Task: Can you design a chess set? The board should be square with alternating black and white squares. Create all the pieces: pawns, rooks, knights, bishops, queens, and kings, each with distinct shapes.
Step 3180:
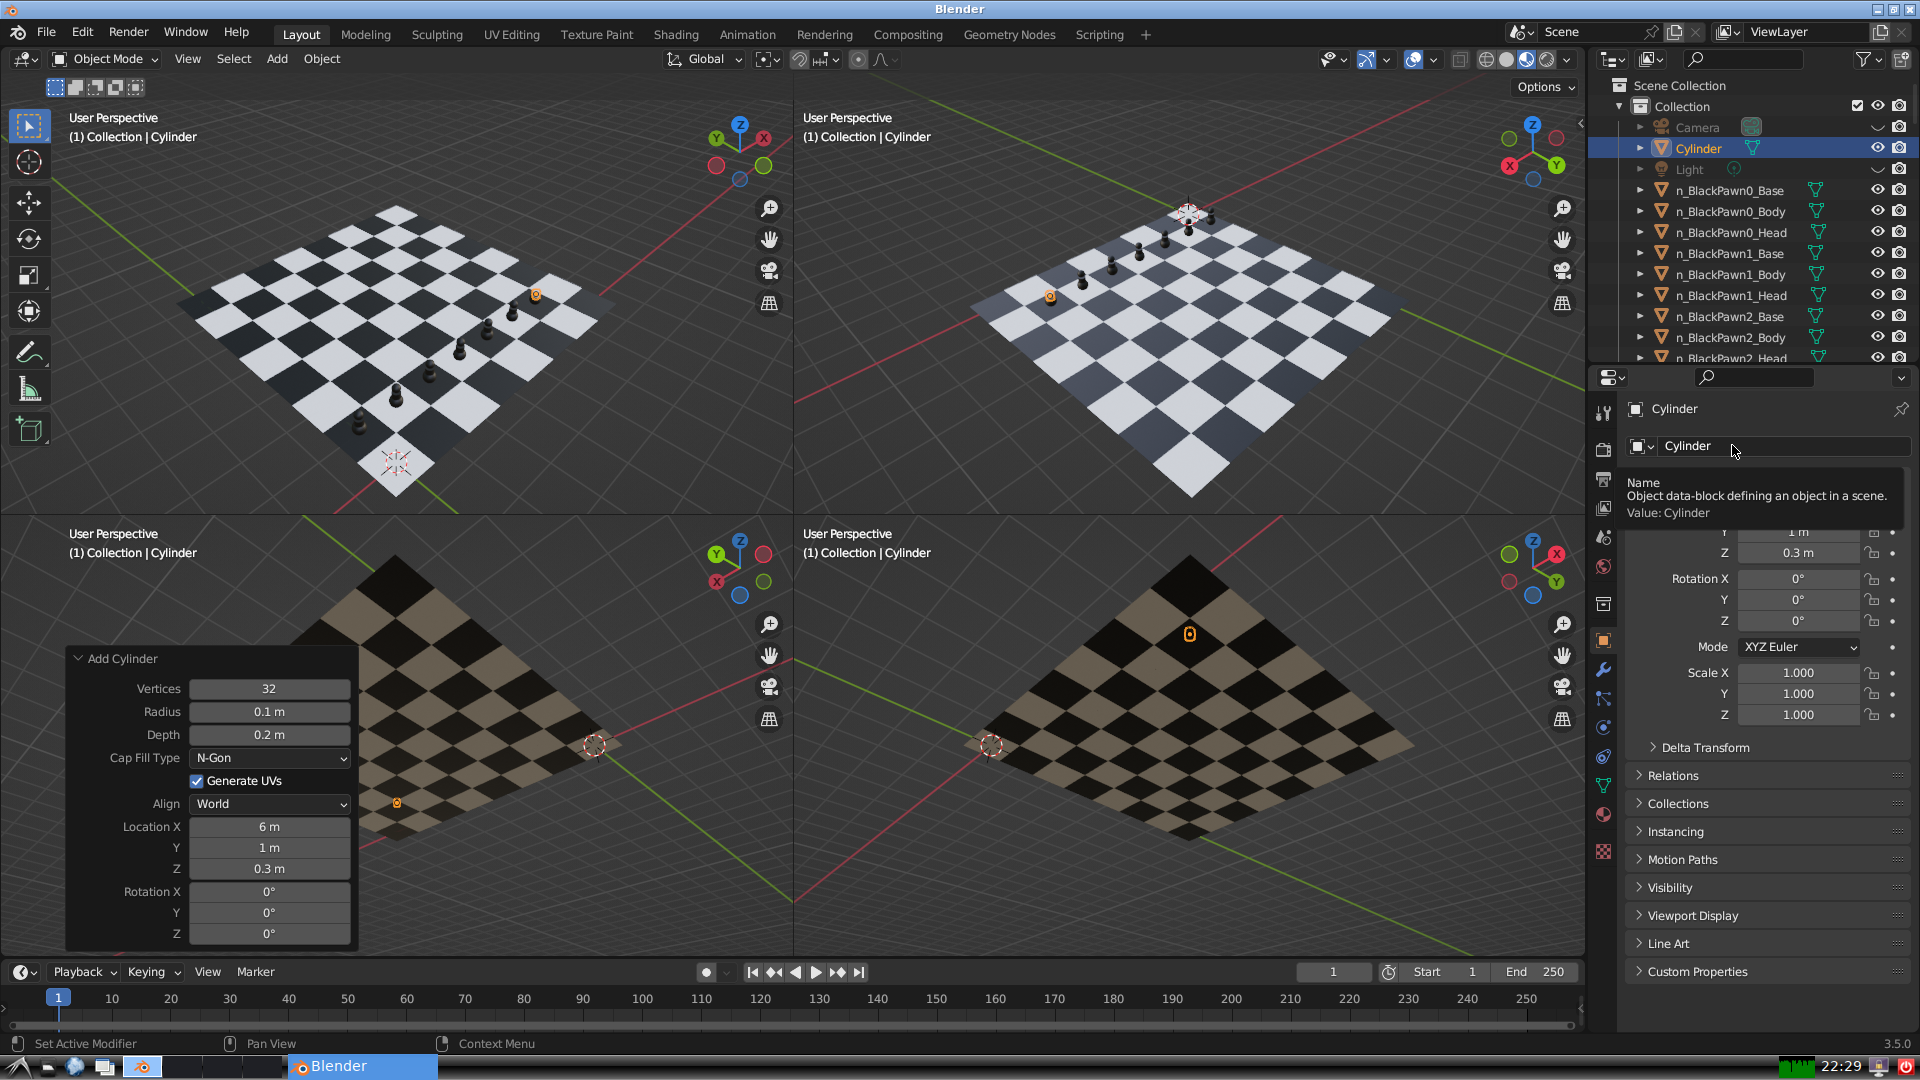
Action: click: no